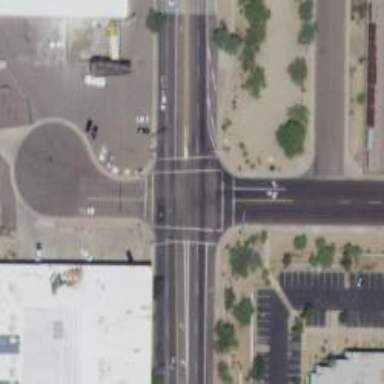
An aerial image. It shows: Solid stop line on the road marking.